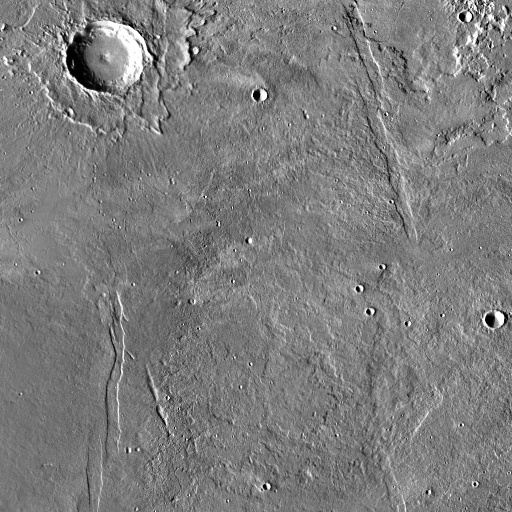
Crater classes present: Background, Other, Layered, Secondary